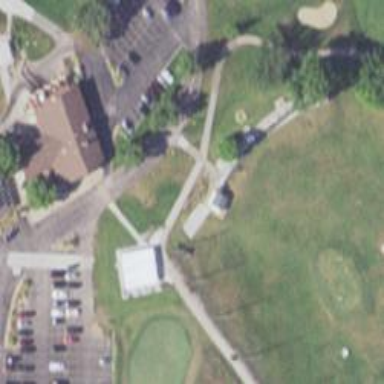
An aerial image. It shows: Service road designated as golf cart path.